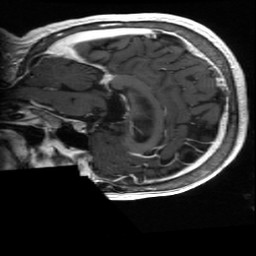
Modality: T1w
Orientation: sagittal
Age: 64
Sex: male
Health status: ill